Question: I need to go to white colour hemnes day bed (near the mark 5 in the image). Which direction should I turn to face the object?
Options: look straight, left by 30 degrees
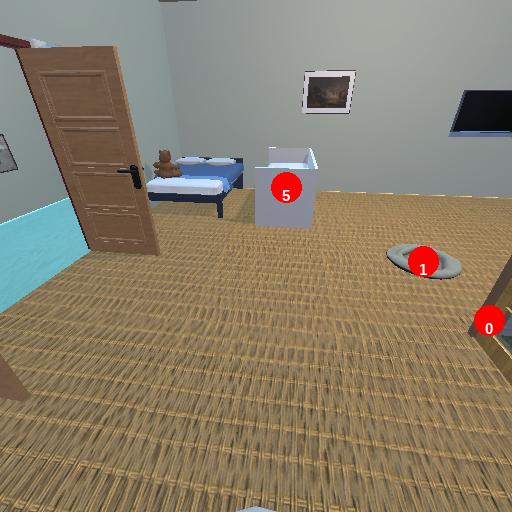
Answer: look straight